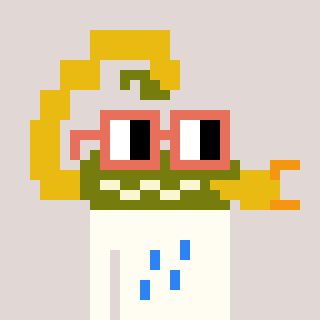
a pixel art character with square orange glasses, a scorpion-shaped head and a grayscale-colored body on a warm background